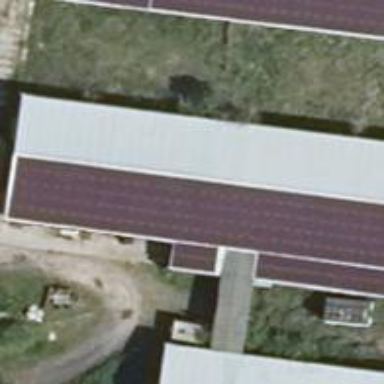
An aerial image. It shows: Small solar photovoltaic panel generator is producing electricity.